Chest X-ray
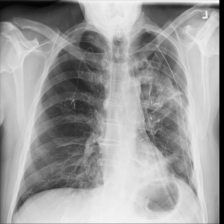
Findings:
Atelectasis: positive
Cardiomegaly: negative
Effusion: negative
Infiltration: negative
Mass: negative
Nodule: negative
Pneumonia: negative
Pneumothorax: negative
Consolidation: negative
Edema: negative
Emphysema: negative
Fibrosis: negative
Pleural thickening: negative
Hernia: negative